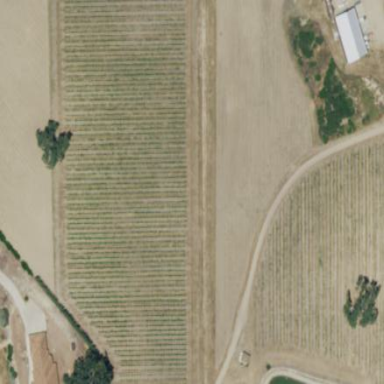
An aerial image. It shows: Beautiful vineyard in the countryside.